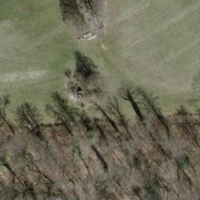
EUNIS habitat code: 24
Species observed at this site:
Lathyrus vernus
Phaneroptera falcata